Question: I am fairly need to Python and need some help. I am trying to load a txt file and store it as a variable, N where N is supposed to be a square matrix. However, when I tried to check, the ndim() of N is 1 and the number of columns is not equal the number of rows.
I tried the following codes:
'''
N = open('Graph2021.txt', 'r').readlines()
N = np.array(M)
'''
Could someone please help. I have attached a screenshot of part of the txt file to show the breakage of the code to separate the columns (I think).
txt file is filled with zeros and ones:

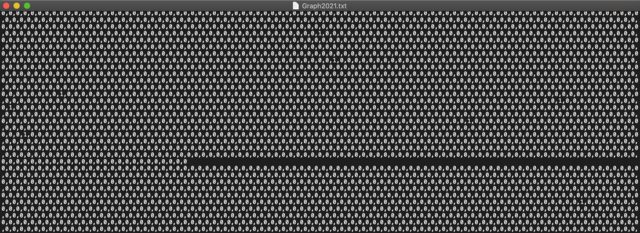
Answer: '''
import numpy as np
N_lines = open('Graph2021.txt', 'r').readlines()
N_matrixlist = [list(map(float,i.strip().split(','))) for i in N_lines]
N = np.array(N_matrixlist)
'''